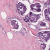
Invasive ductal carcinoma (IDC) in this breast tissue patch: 1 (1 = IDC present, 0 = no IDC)